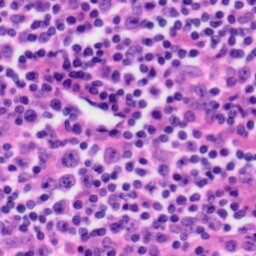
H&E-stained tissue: Tonsil